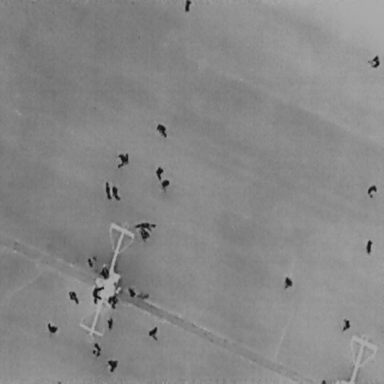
There are 25 People in the infrared image.